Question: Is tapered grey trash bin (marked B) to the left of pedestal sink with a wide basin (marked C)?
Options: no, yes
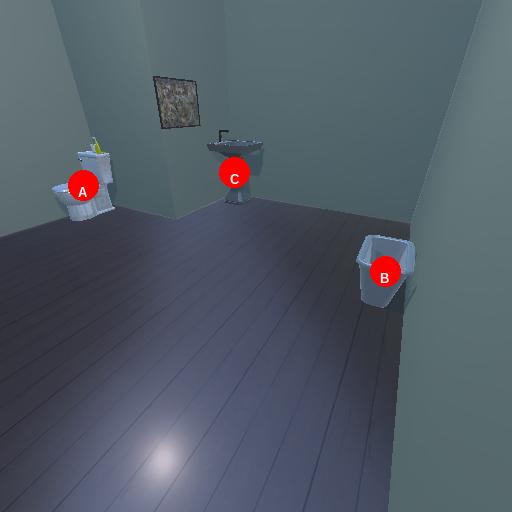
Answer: no